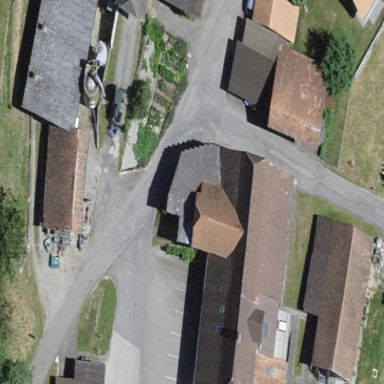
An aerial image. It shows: Farm building.